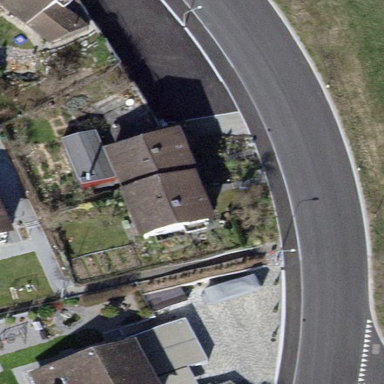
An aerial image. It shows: Semidetached house with gabled roof.